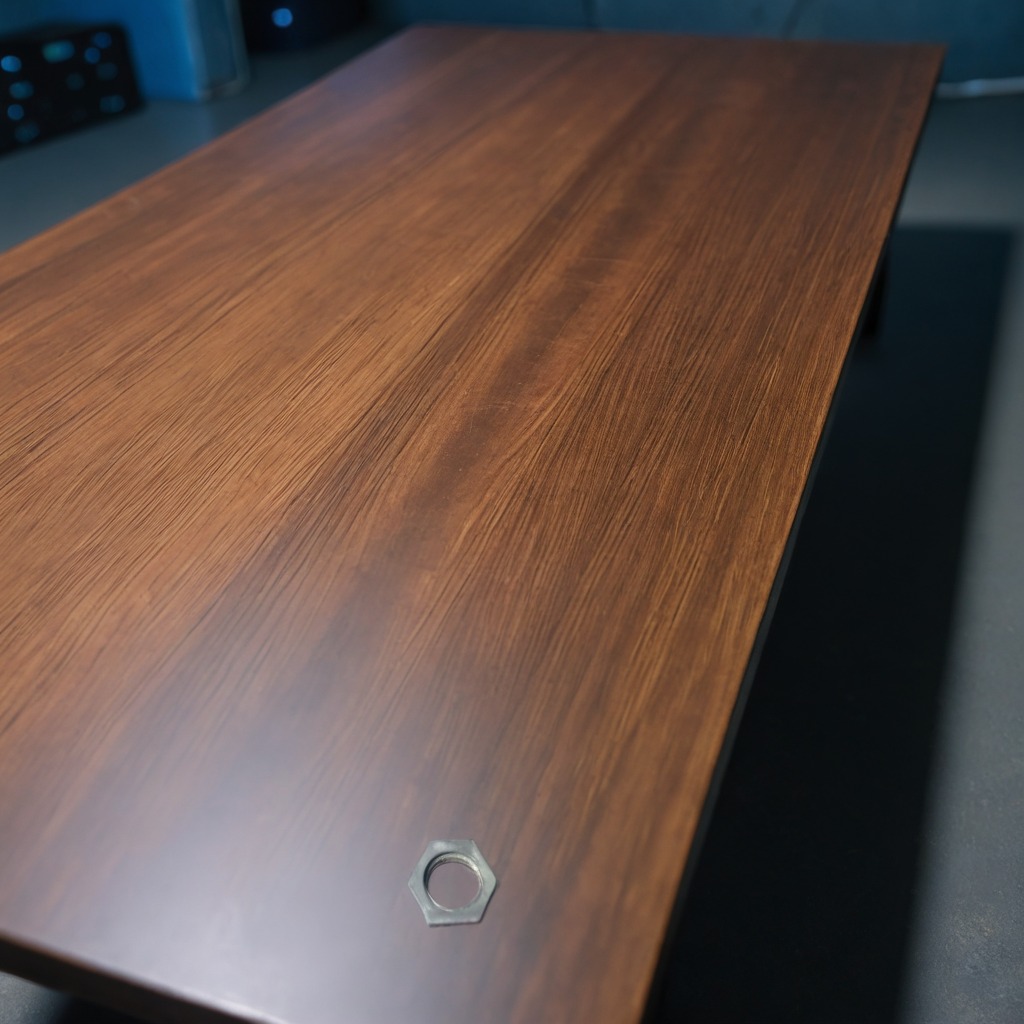
A metal nut is lying on the old table.